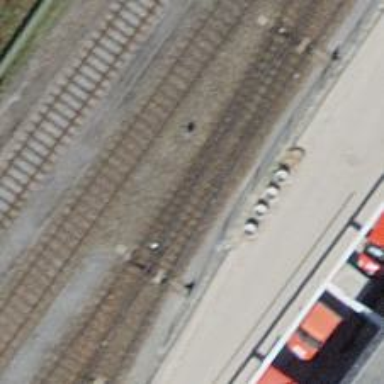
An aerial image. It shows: Single-track railway yard.